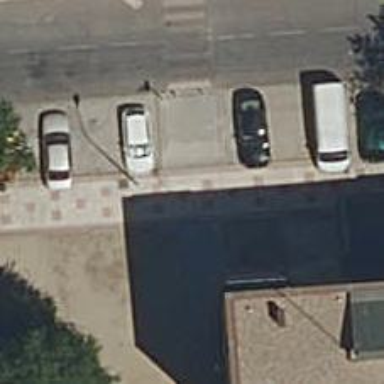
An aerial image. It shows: Paved footway.